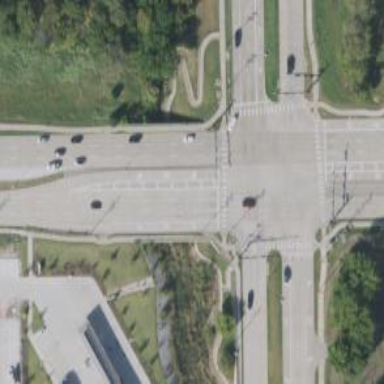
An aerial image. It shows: Marked footway crossing with zebra markings.